Interaction volume radius: 10 \u00c5
Interaction volume height: 15 \u00c5
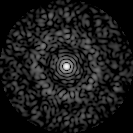
Disorder parameter: 0.8664